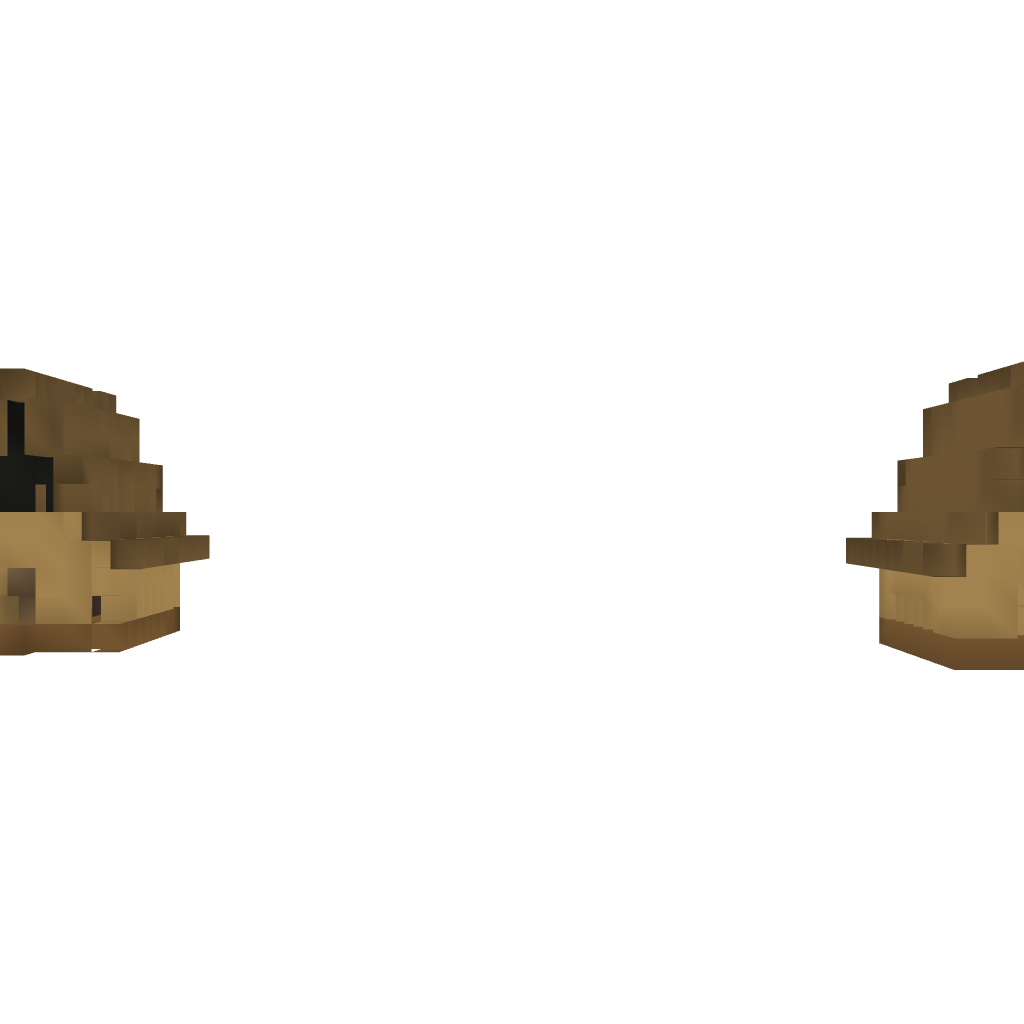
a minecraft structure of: Anti-Griefer House